Chest X-ray. View position: PA
Patient age: 77
Patient sex: M
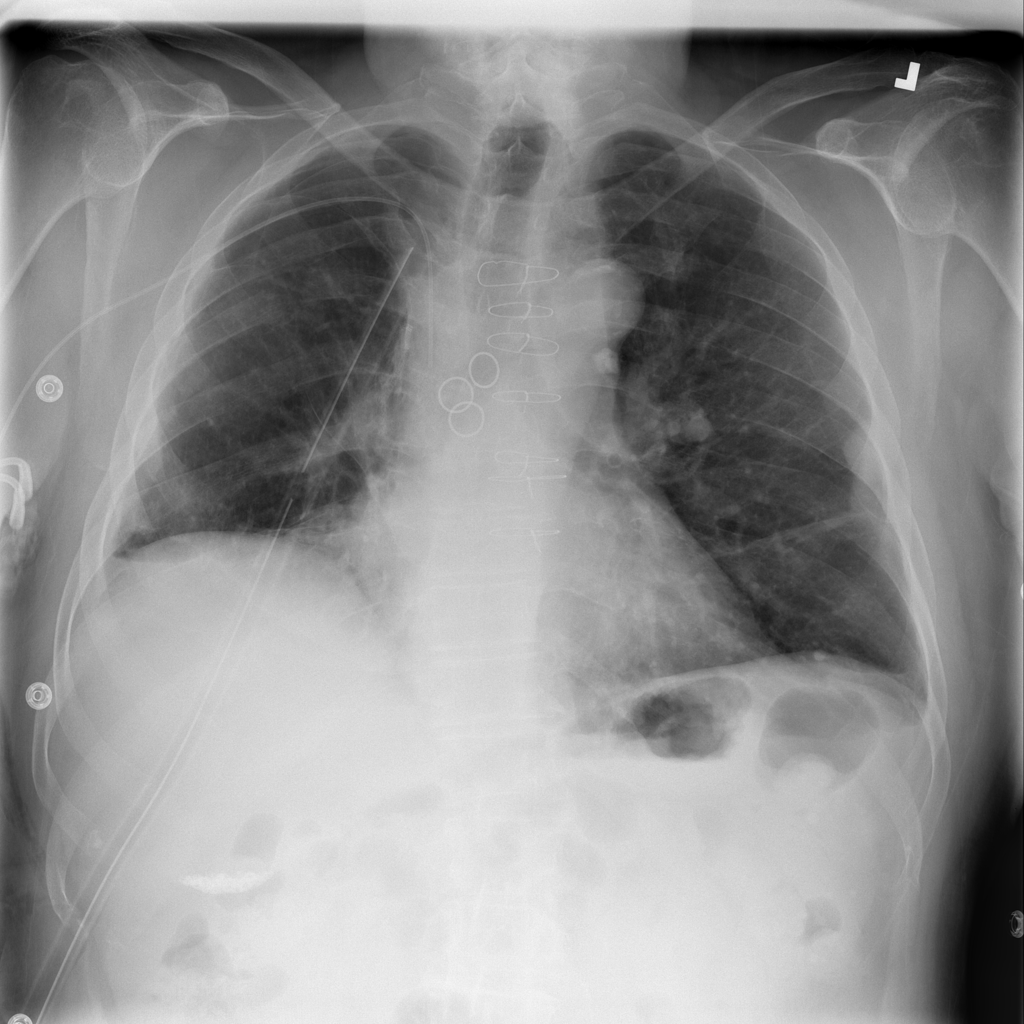
Finding: Pneumothorax